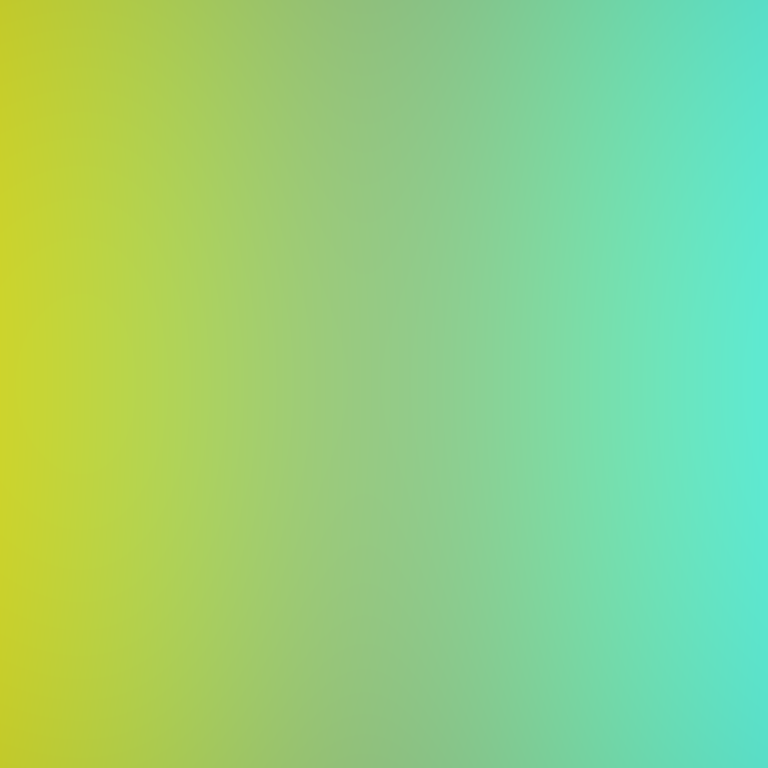
Abstract light effect, smooth gradient from yellow to cyan, calm atmosphere, soft glow, no room, no furniture, no objects.